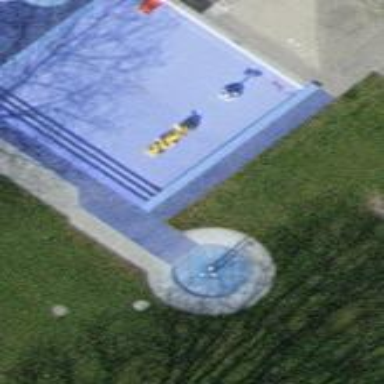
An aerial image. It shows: Swimming pool located in leisure land.